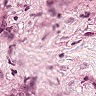
Metastatic tissue present: yes